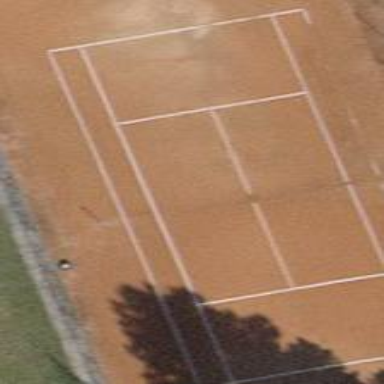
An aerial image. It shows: Sandy tennis court on pitch designated for leisure land.